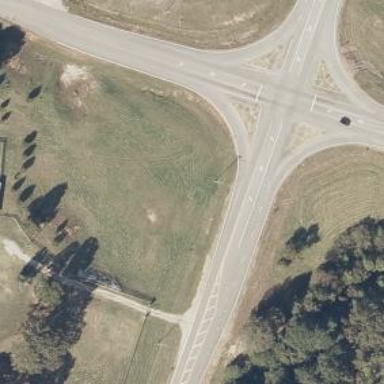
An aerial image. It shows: Primary highway with asphalt surface that features roundabout flare at junction.